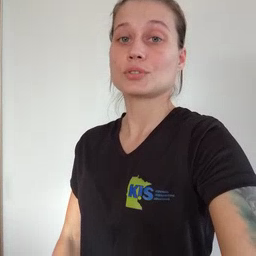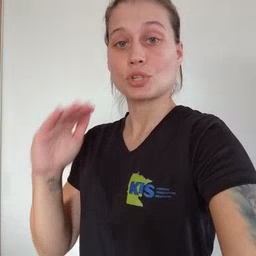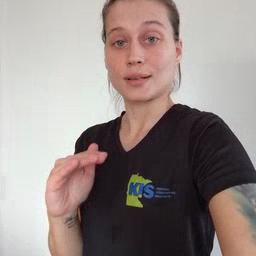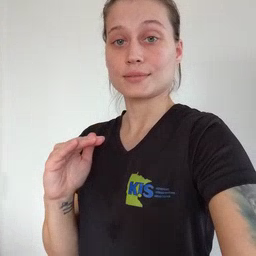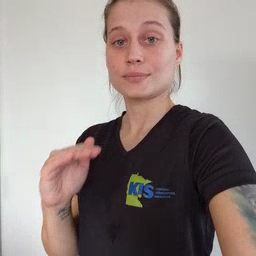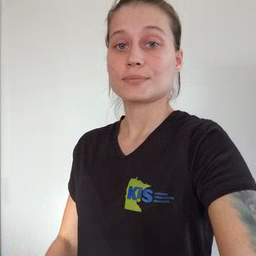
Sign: child